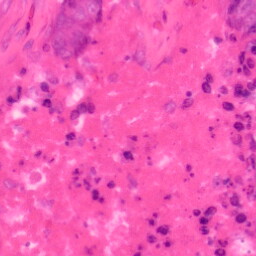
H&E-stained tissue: Colon